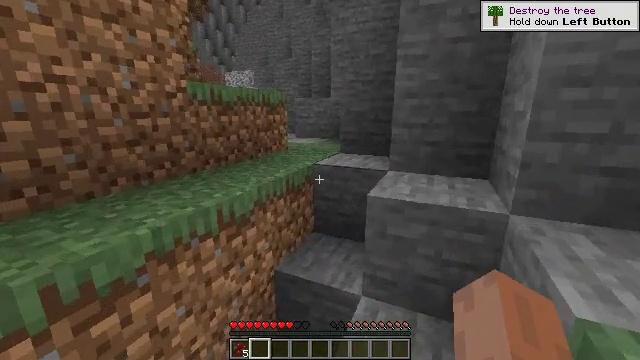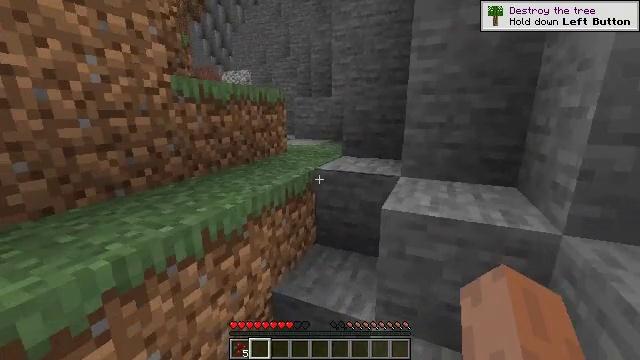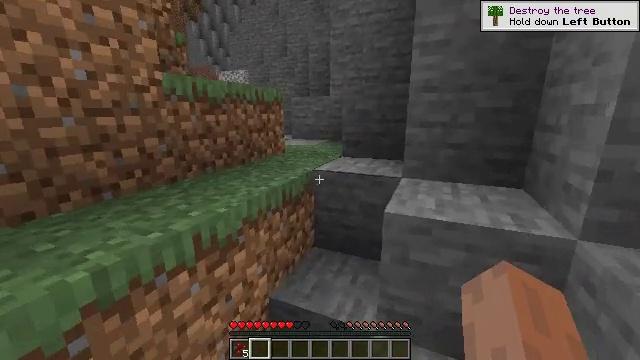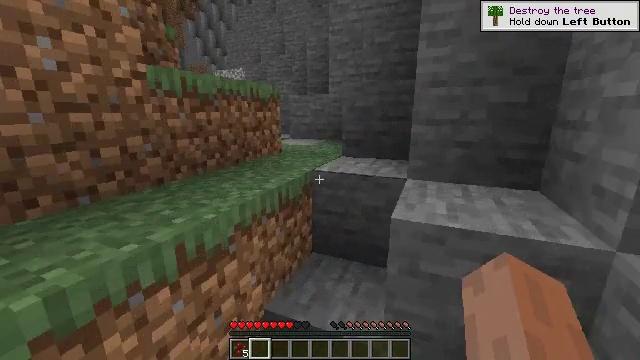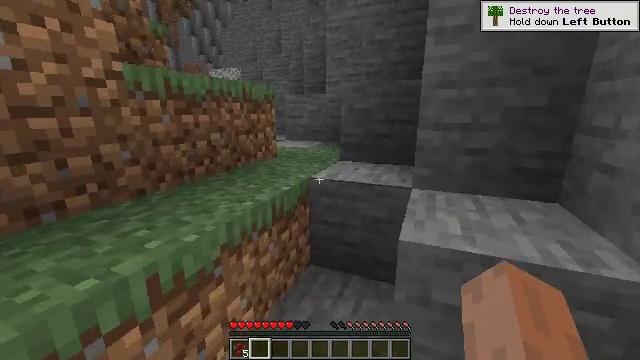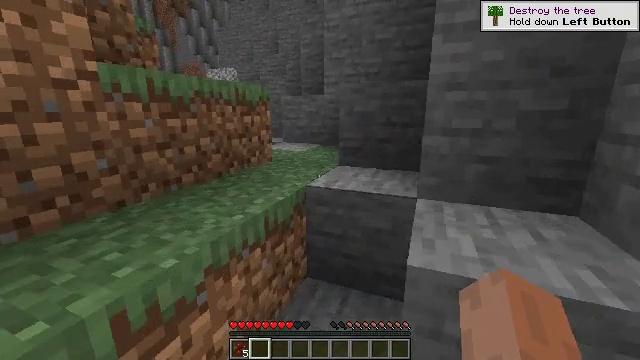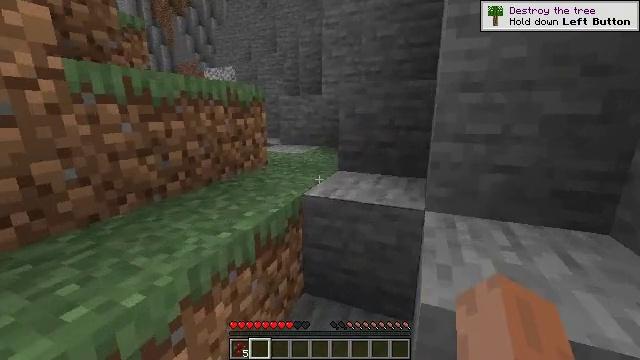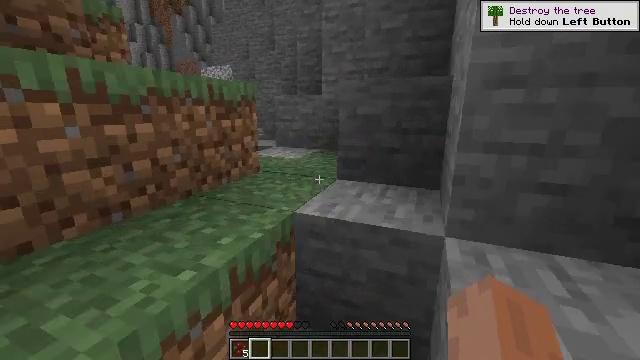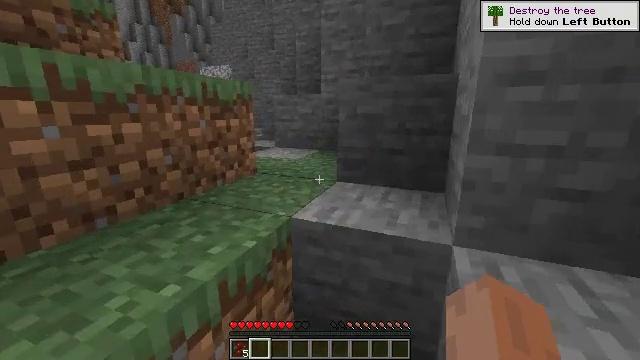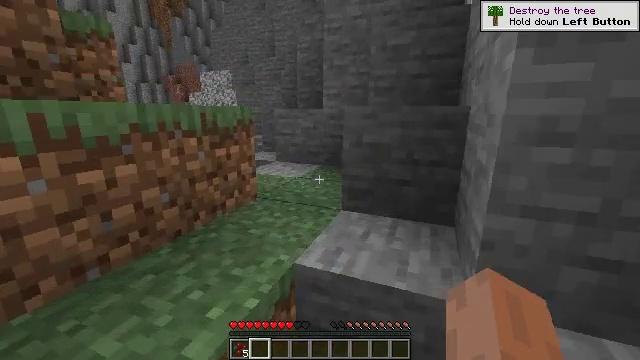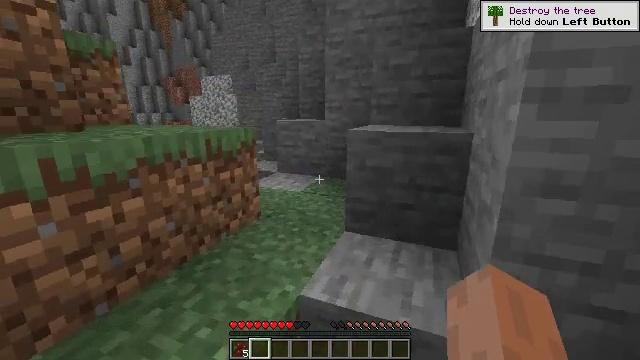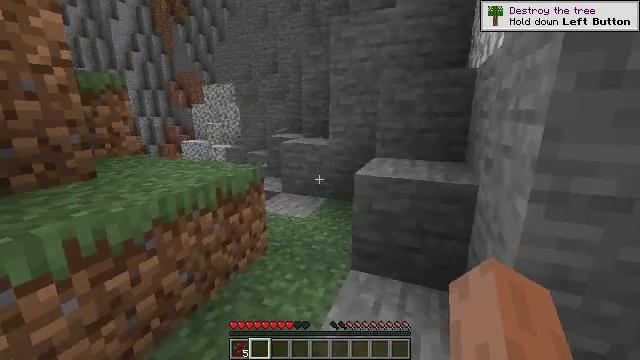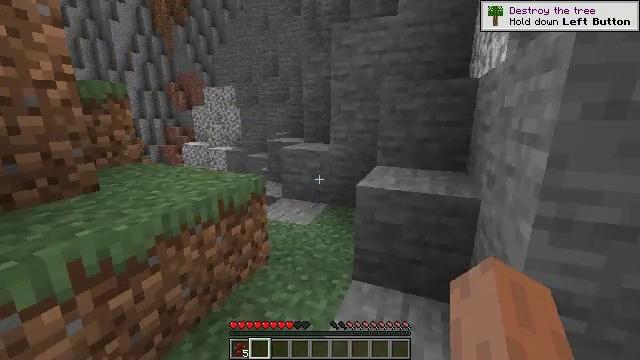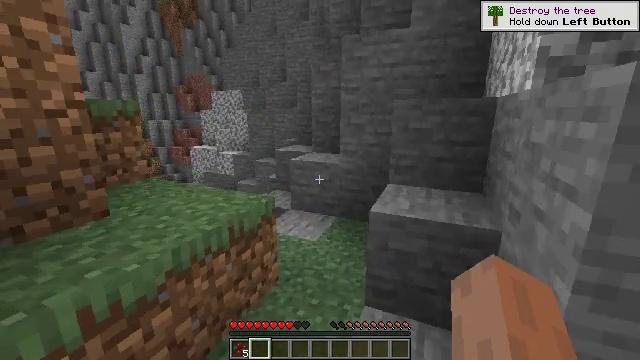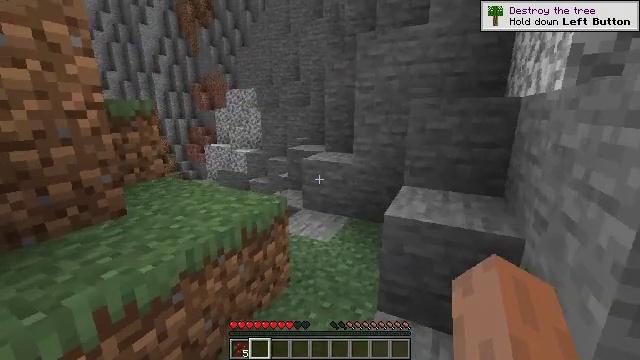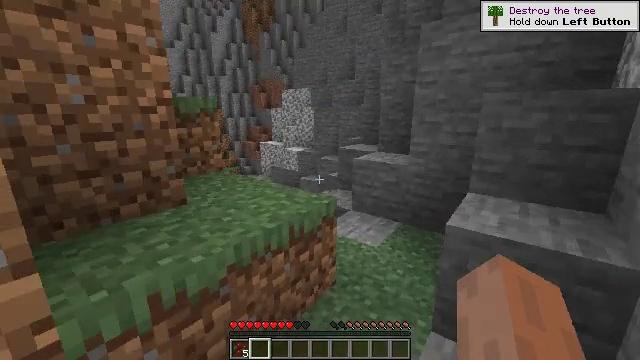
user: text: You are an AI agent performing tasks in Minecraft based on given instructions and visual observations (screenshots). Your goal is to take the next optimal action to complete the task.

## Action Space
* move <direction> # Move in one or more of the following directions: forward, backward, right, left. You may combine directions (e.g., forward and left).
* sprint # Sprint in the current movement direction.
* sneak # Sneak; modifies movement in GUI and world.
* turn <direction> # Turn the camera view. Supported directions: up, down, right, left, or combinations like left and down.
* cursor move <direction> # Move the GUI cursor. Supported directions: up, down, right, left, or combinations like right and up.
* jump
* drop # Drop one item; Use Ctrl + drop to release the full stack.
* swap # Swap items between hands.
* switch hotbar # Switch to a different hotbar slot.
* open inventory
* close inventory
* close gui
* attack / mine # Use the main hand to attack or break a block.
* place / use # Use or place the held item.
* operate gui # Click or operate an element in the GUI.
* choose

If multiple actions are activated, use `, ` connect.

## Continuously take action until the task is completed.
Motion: motion action
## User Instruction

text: Hunt animals.
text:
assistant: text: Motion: move forward
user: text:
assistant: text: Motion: move forward
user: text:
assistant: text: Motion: move forward
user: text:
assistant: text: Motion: move forward
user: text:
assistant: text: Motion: move forward
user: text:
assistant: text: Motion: move forward
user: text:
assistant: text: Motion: move forward
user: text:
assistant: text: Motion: move forward
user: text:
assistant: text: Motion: move forward, jump
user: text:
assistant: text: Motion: move forward, jump
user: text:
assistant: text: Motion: move forward, jump
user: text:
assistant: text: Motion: move forward, jump
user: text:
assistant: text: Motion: move forward, turn left, jump
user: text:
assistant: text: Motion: move forward, turn left, jump
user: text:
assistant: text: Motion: move forward, turn left
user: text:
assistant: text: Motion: move forward, turn left
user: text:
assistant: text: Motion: move forward, turn left and up
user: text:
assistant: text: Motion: move forward, turn left
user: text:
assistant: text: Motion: move forward, turn left, jump
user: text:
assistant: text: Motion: move forward, turn left, jump
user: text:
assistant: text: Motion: move forward, turn left and up, jump
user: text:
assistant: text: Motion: move forward, turn left and up, jump
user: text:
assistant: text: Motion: move forward, turn left and up, jump
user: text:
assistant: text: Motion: move forward, turn up, jump
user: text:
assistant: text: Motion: move forward, turn right and up, jump
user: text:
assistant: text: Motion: move forward, turn right and up, jump
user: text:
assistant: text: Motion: move forward, turn right and down, jump
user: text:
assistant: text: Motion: move forward, turn right and down, jump
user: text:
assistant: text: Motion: move forward, turn right, jump
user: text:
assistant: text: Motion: move forward